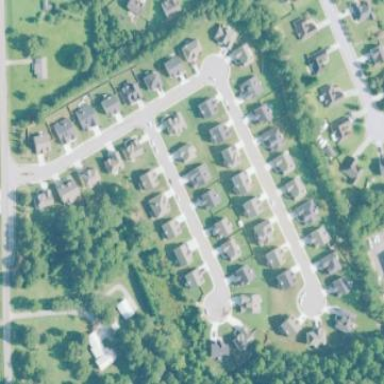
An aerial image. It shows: This residential area consists of single-family homes.